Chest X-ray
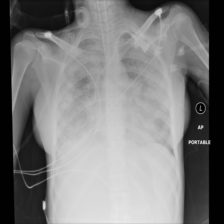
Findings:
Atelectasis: negative
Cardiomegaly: negative
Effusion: negative
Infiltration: positive
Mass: negative
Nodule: negative
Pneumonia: negative
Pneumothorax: negative
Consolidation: negative
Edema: positive
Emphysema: negative
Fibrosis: negative
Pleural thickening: negative
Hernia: negative